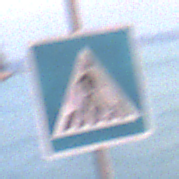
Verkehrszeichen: FussgaengerueberwegLinks
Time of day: SunriseSunset
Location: Outdoor (Urban)
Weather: Clear
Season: NotSpecified
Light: Natural